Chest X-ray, AP view. Patient: 49 years old, sex M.
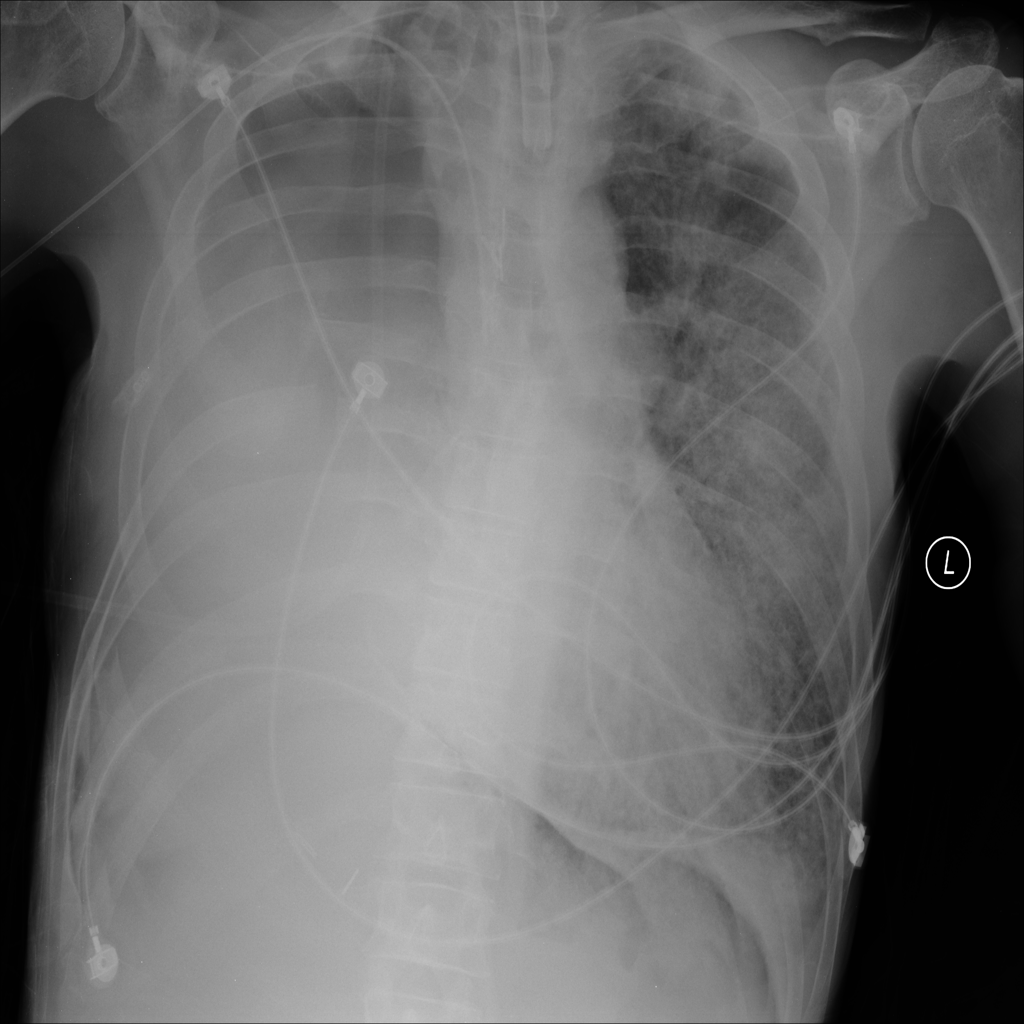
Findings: Infiltration